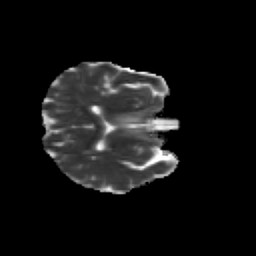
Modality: MD
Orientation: axial
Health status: healthy
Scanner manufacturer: siemens
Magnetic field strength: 3 T
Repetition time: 7.6 s
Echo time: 0.092 s